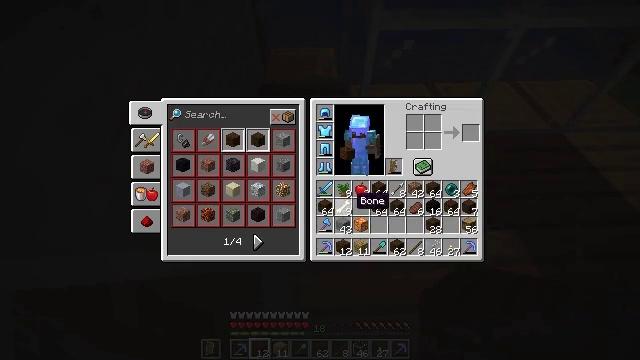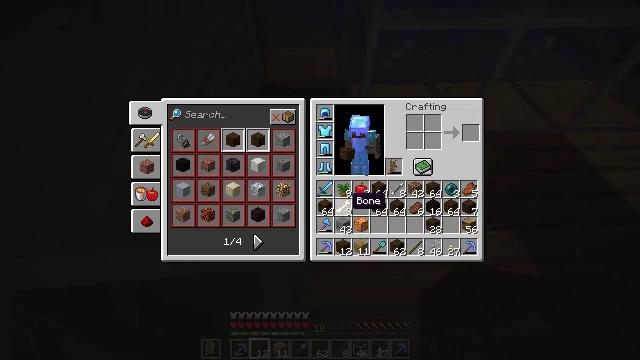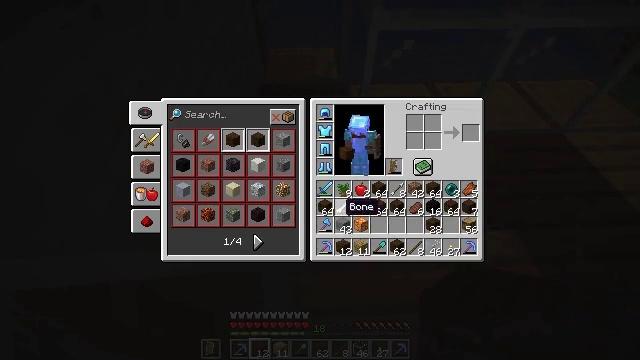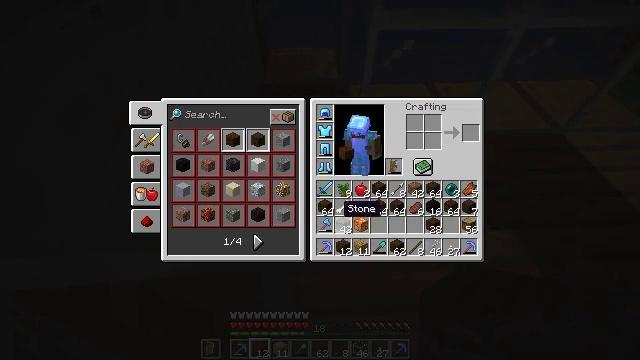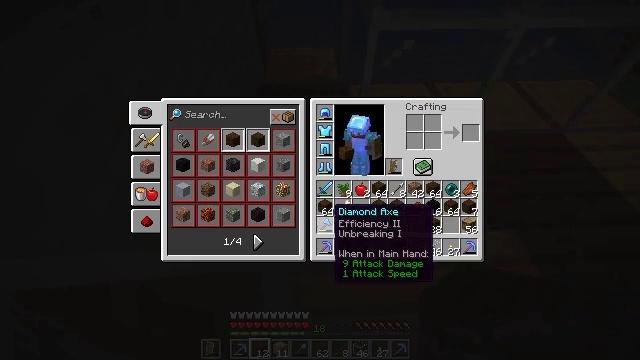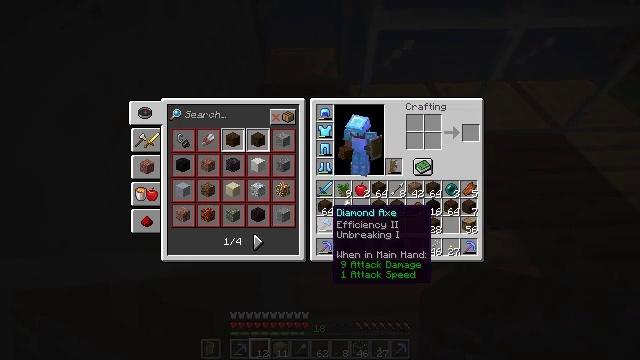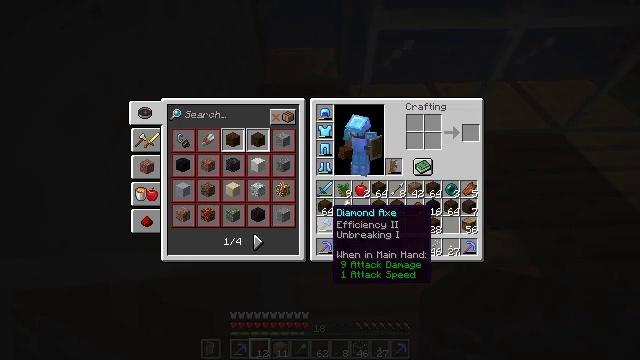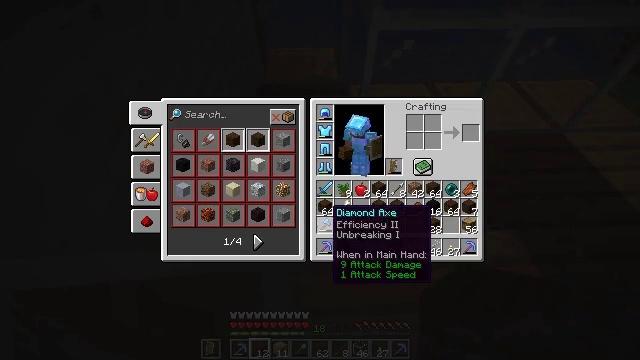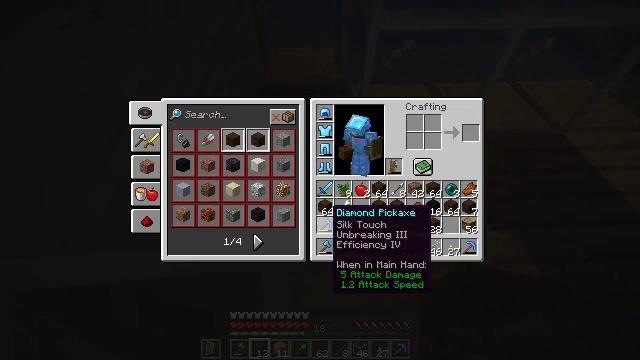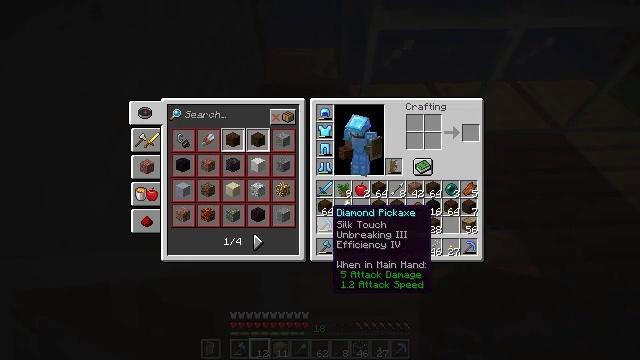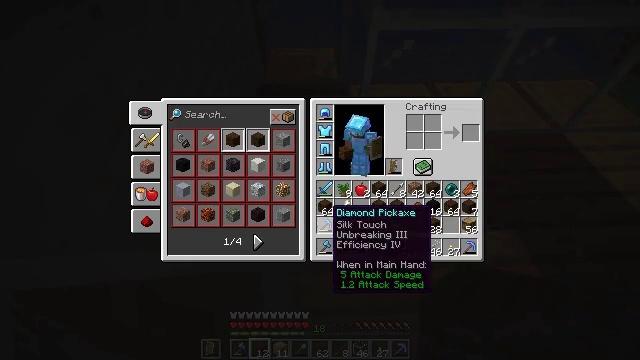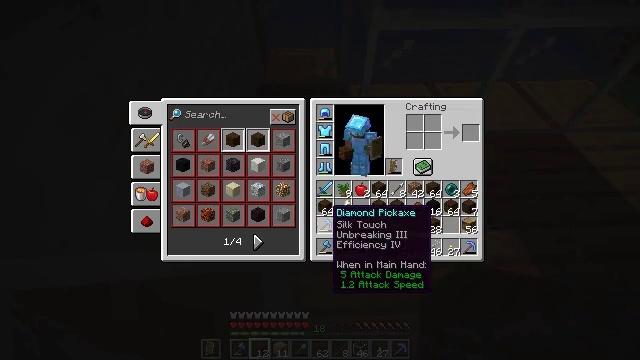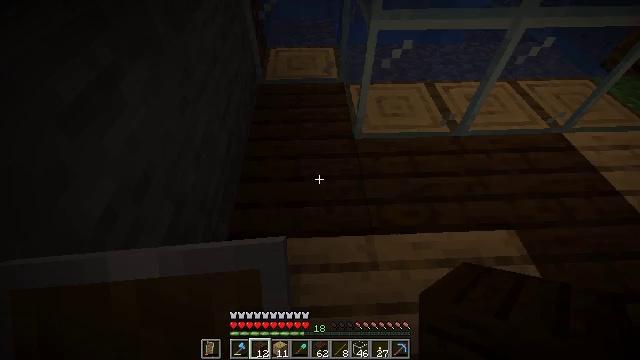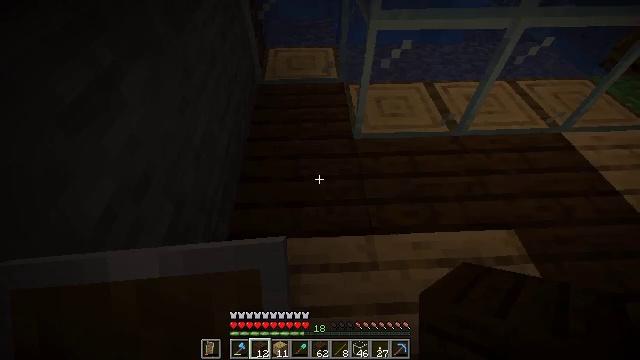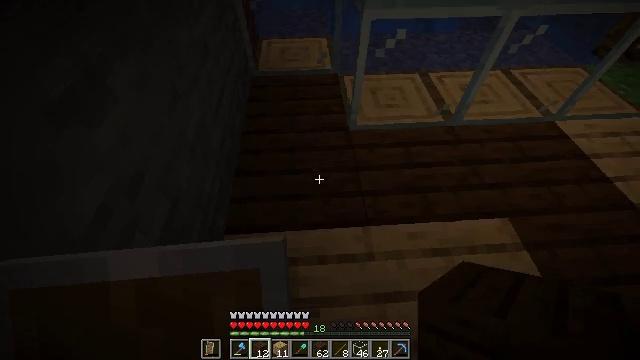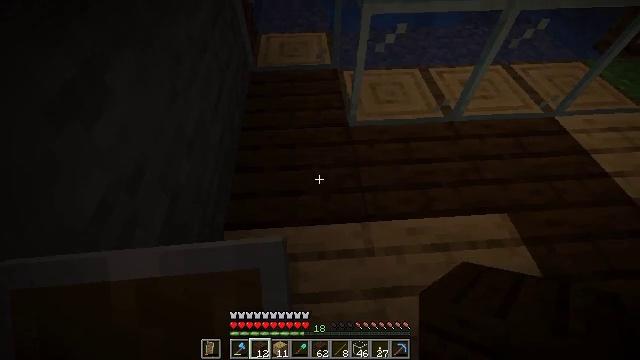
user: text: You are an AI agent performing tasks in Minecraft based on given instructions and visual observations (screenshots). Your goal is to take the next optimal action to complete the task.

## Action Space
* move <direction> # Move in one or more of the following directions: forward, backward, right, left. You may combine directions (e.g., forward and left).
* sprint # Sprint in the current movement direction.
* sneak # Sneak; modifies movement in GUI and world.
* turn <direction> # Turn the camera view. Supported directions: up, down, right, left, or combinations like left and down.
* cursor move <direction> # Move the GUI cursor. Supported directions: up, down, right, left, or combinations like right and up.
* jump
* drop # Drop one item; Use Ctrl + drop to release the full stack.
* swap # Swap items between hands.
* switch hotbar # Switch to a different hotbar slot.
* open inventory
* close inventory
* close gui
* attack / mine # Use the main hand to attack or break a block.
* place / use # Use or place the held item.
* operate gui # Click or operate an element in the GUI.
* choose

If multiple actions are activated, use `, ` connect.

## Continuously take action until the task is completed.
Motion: motion action
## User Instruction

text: Attack the dark oak planks to recycle them.
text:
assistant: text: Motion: sneak
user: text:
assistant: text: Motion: sneak
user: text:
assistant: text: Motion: sneak
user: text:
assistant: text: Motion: sneak, cursor move left
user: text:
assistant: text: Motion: sneak
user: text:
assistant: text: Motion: sneak
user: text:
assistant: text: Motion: sneak
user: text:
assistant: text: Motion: sneak, switch to hotbar 1
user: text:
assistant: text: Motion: sneak, switch to hotbar 1
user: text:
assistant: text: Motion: sneak
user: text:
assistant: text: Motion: no_op
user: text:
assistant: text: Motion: no_op
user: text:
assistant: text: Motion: no_op
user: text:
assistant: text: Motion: turn right and down
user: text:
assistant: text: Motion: no_op
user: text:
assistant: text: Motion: turn down
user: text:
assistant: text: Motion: switch to hotbar 1
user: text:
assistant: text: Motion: attack / mine, switch to hotbar 1
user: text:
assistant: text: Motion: attack / mine, switch to hotbar 1
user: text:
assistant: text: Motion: attack / mine
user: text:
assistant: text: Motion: attack / mine
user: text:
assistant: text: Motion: attack / mine
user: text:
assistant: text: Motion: attack / mine
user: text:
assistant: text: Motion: attack / mine
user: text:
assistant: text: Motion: attack / mine
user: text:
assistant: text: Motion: attack / mine
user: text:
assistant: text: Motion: attack / mine